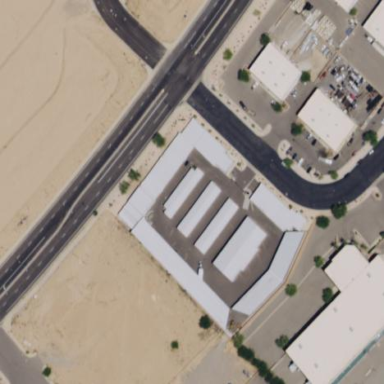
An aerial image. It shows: White-roofed warehouse.